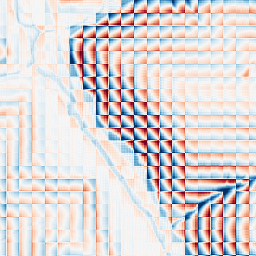
Category: wavelet
Decomposition family: wavelet_dwt
Decomposition parameters: wavelet: haar
level: 4
Upsampling method: fft_zeropad
Upsampling parameters: scale: 8
Upsampling scale: 8